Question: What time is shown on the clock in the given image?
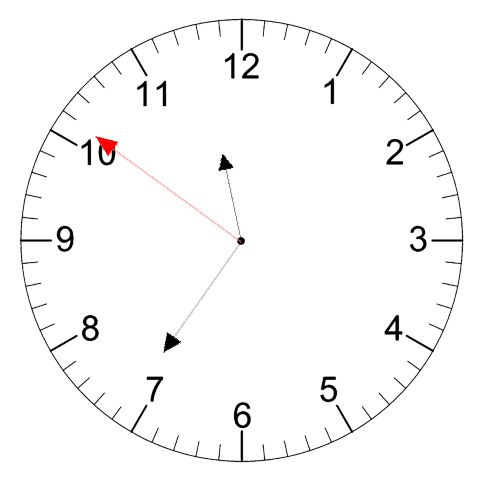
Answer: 11:35:51